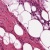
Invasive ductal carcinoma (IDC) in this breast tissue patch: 0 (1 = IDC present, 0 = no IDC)